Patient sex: F
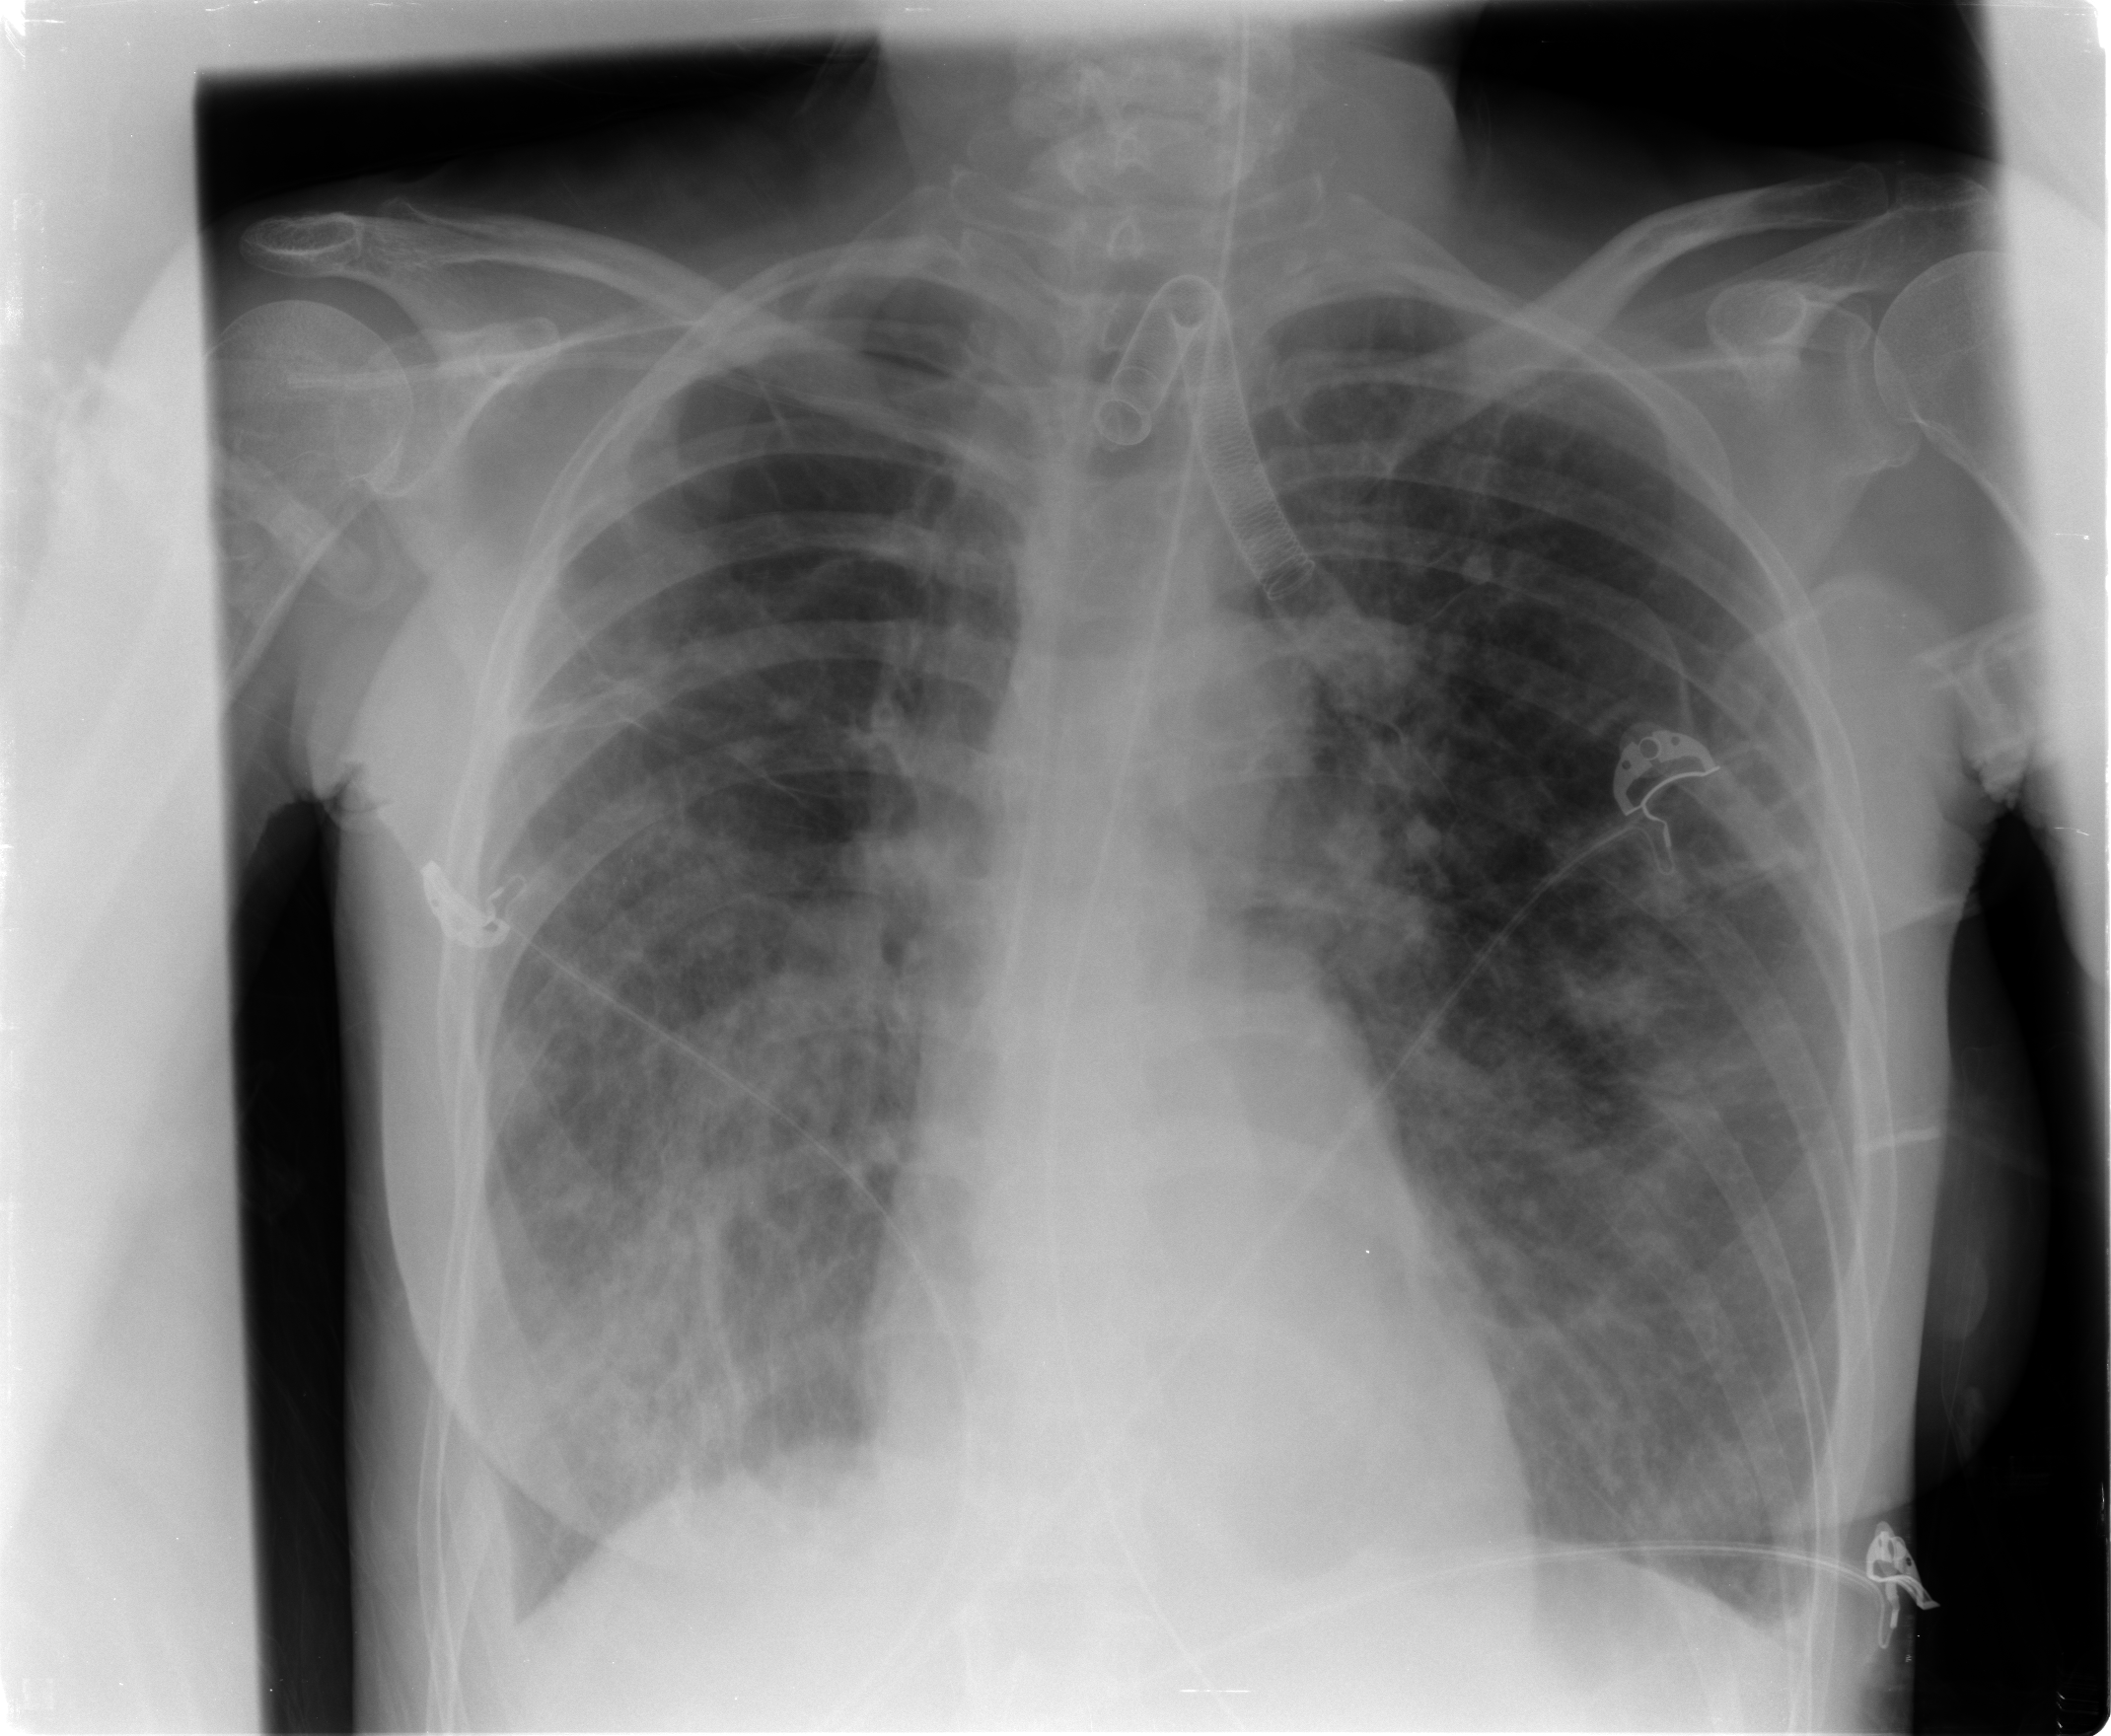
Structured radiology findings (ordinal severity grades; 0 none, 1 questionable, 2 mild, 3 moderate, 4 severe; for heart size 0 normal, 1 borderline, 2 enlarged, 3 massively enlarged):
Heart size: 0
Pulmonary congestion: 0
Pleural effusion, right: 2
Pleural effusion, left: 2
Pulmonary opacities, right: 3
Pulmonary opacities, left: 3
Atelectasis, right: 3
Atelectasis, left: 2